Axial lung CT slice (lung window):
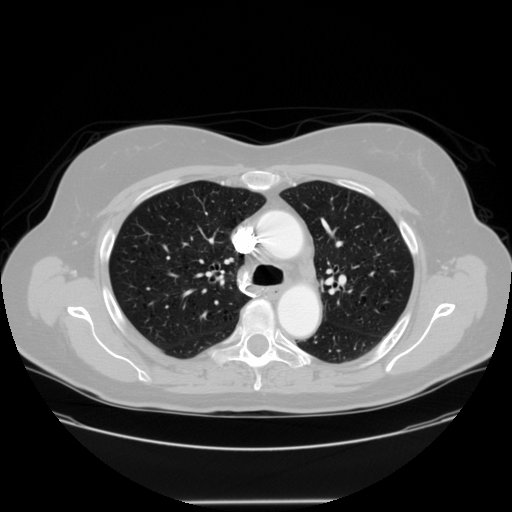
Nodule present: no